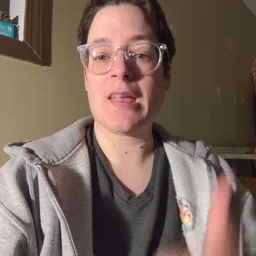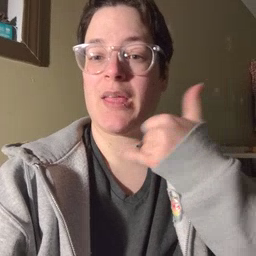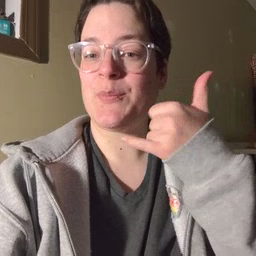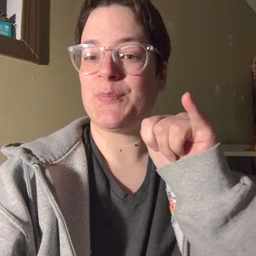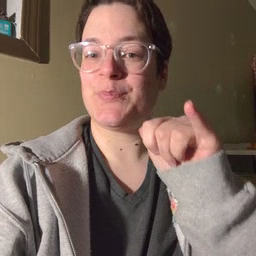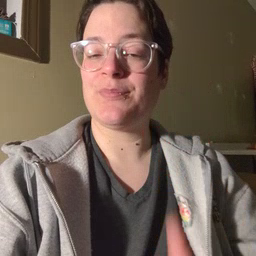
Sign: yellow